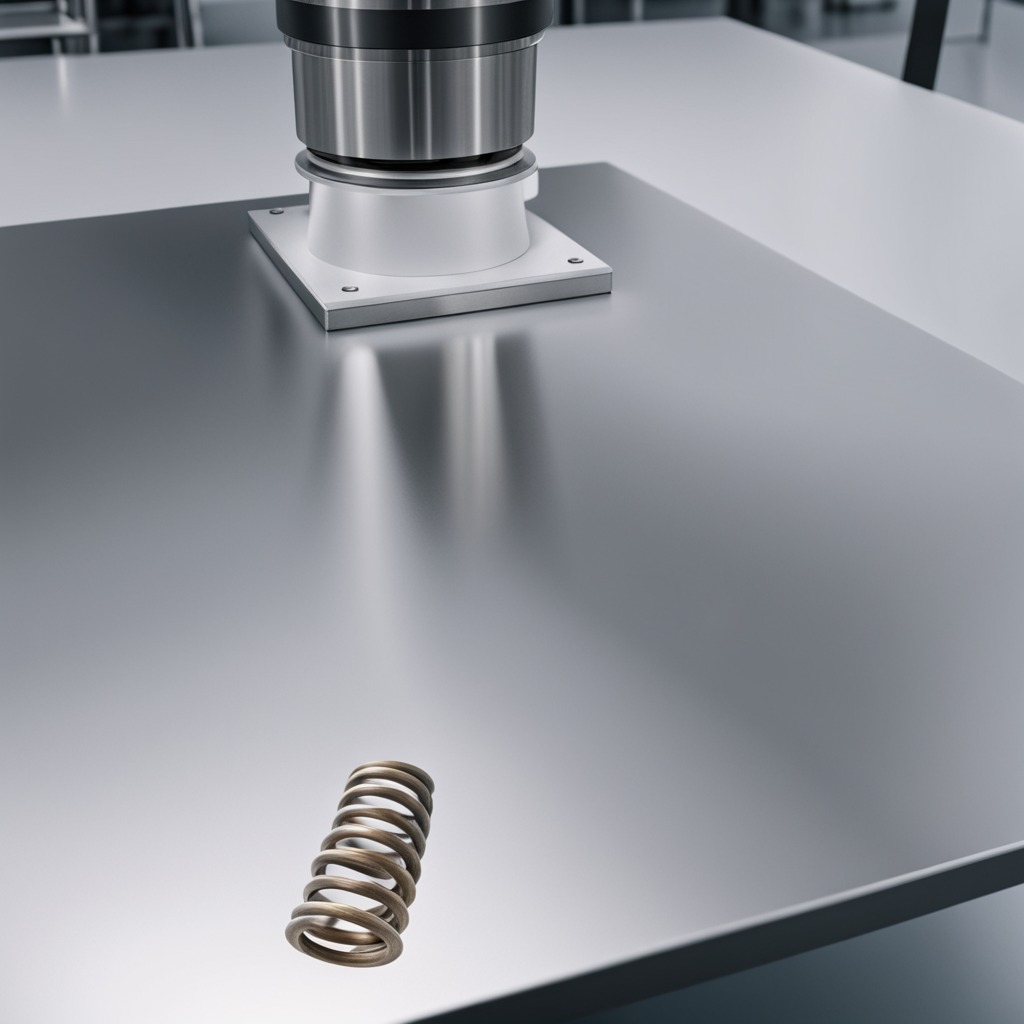
A coiled metal spring is lying on the stainless steel table.